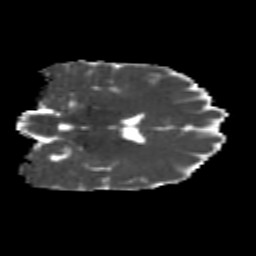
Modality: MD
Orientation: coronal
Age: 26
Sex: female
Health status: healthy
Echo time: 0.074 s